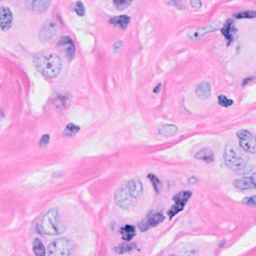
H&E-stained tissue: Breast